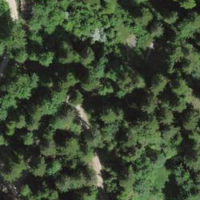
EUNIS habitat code: 44
Species observed at this site:
Discus rotundatus
Fraxinus excelsior
Plantago major
Cepaea nemoralis
Geranium pyrenaicum
Galium aparine
Fagus sylvatica
Helix pomatia
Urtica dioica
Lathyrus vernus
Caltha palustris
Colchicum autumnale
Cruciata laevipes
Cardamine pratensis
Angelica sylvestris
Aesculus hippocastanum
Fritillaria meleagris
Vicia sepium
Cirsium arvense
Abietinella abietina
Valerianella locusta
Alisma plantago-aquatica
Heracleum sphondylium
Typha latifolia
Silene dioica
Lamium album
Lamium maculatum
Filipendula ulmaria
Alopecurus pratensis
Asplenium adiantum-nigrum
Mercurialis perennis
Acer campestre
Plantago lanceolata
Polemonium caeruleum
Euonymus europaeus
Ranunculus auricomus
Platynus assimilis
Cornus sanguinea
Aegopodium podagraria